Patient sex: F
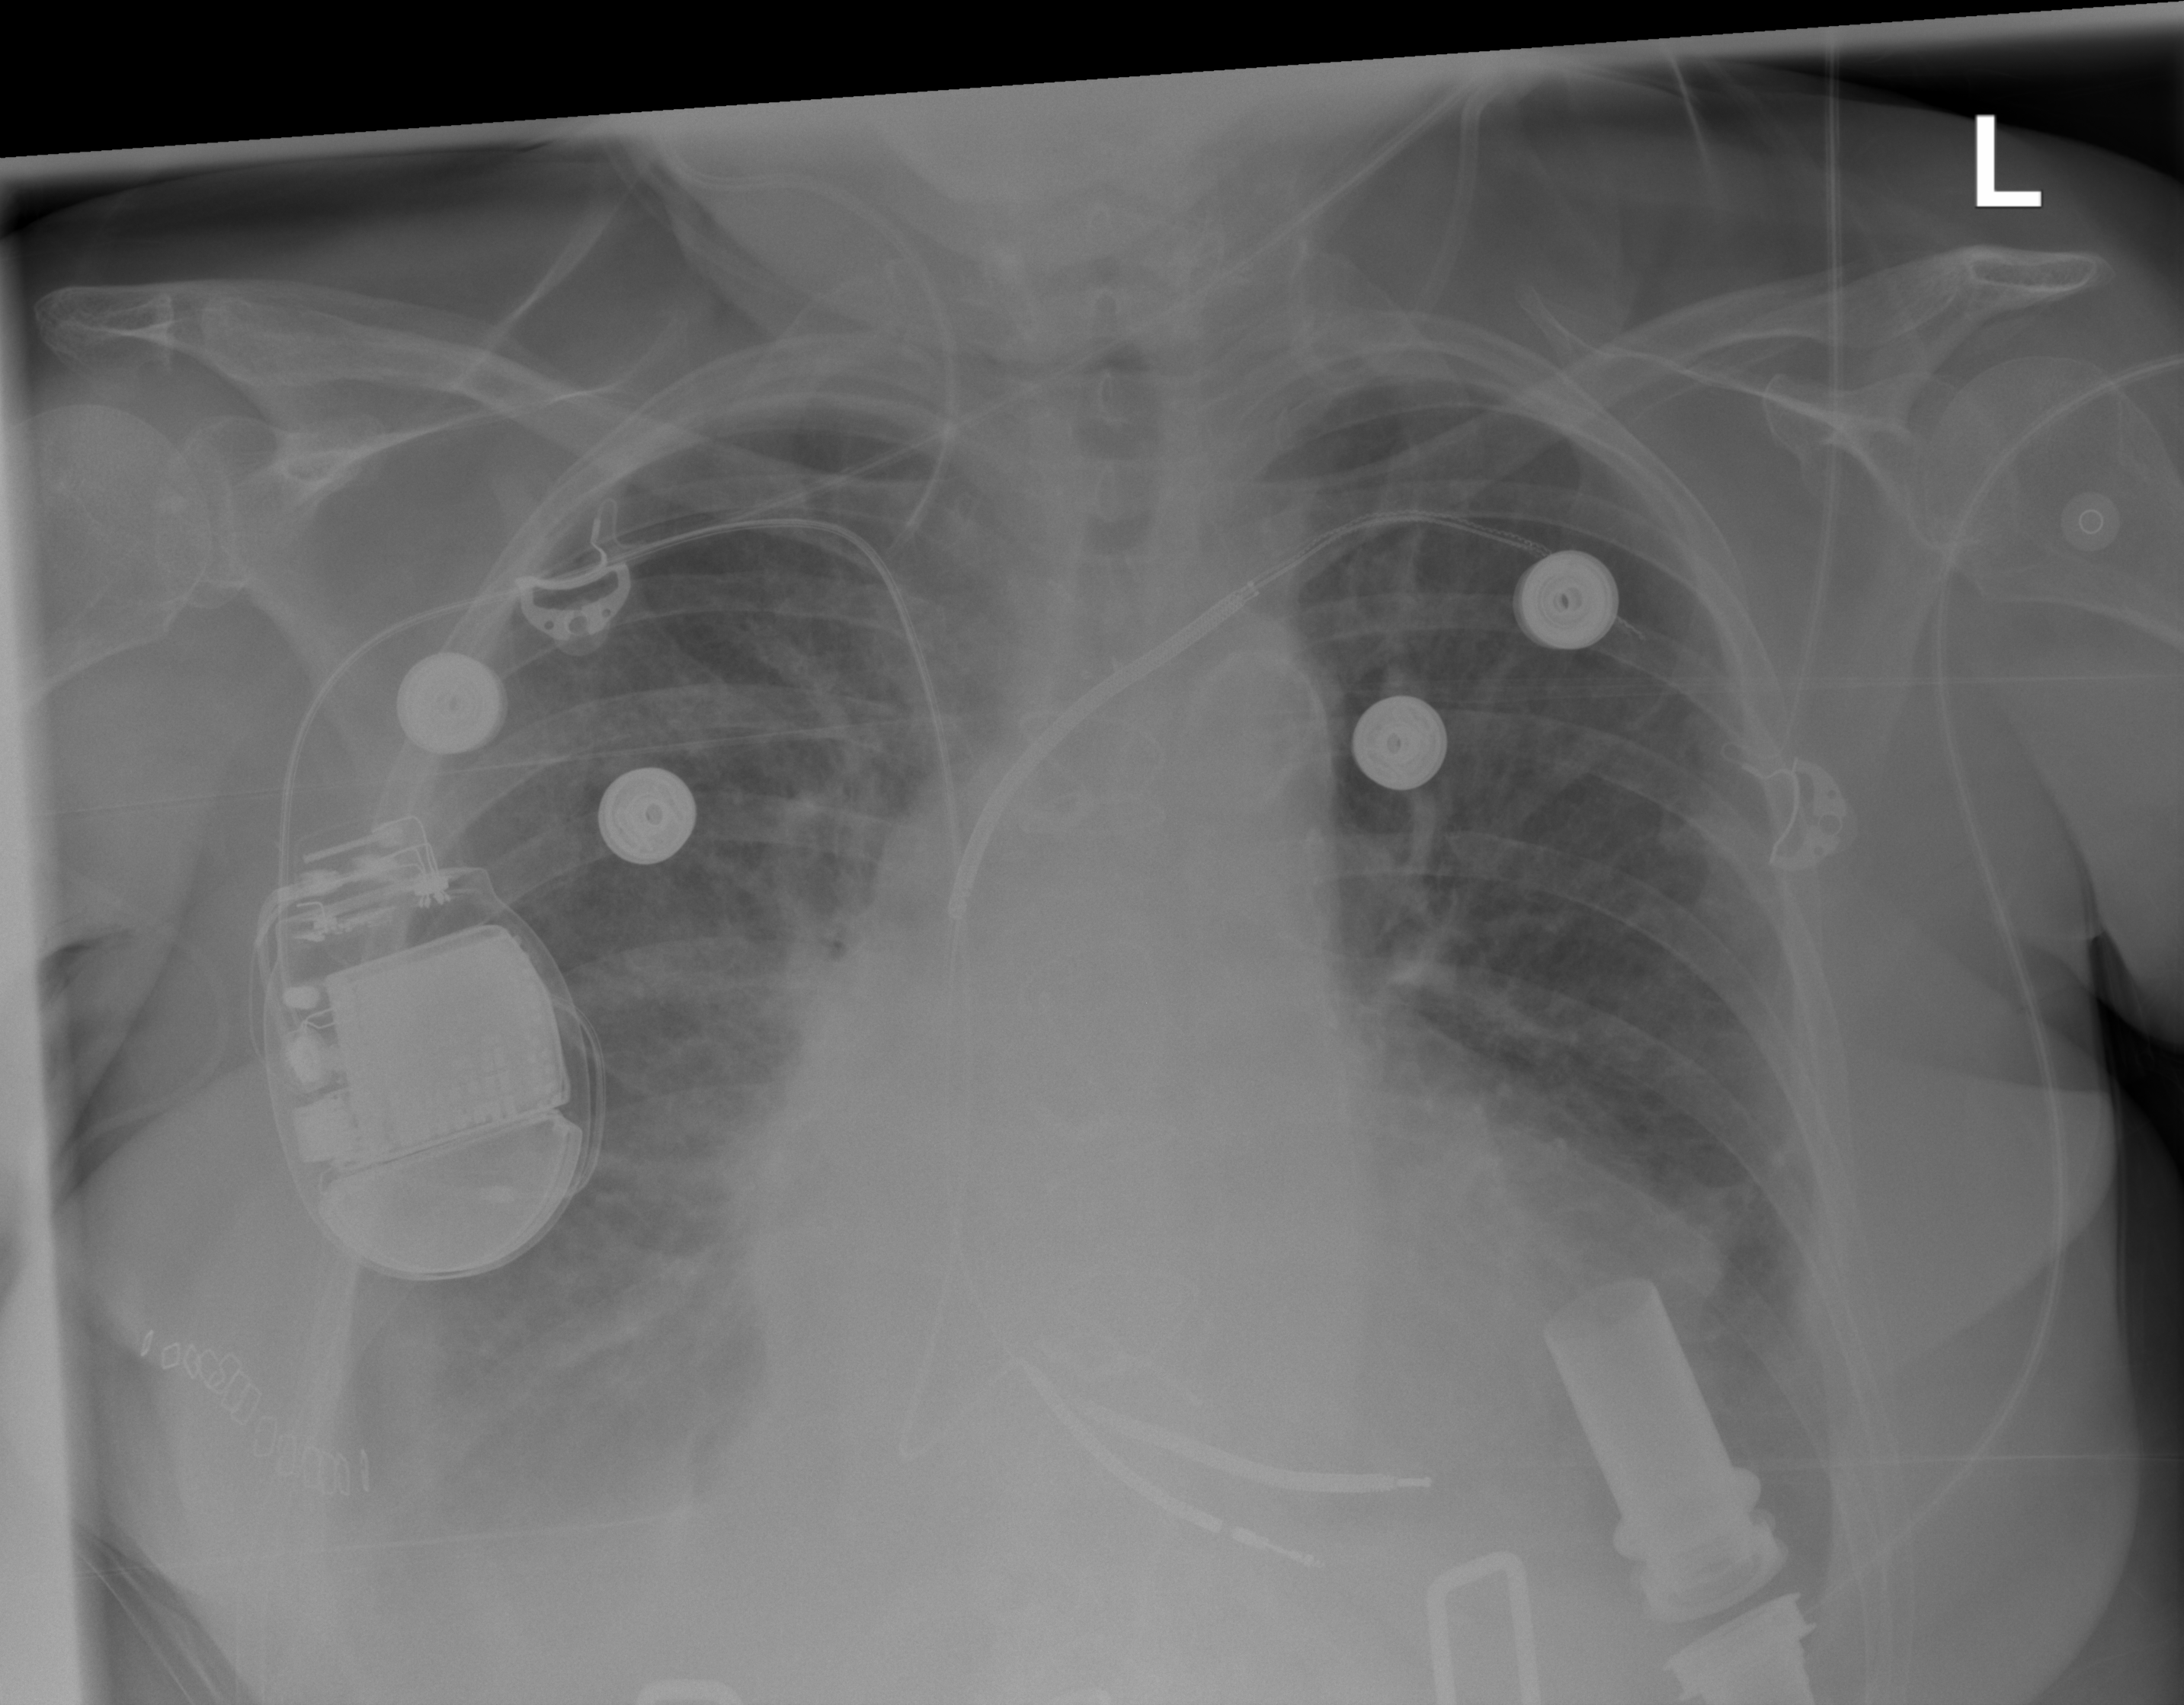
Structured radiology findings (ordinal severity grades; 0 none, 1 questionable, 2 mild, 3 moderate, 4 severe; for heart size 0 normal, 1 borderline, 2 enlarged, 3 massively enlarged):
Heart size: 2
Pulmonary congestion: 2
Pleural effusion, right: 0
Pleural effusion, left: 2
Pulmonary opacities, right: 0
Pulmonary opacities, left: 0
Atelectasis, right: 0
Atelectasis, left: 2